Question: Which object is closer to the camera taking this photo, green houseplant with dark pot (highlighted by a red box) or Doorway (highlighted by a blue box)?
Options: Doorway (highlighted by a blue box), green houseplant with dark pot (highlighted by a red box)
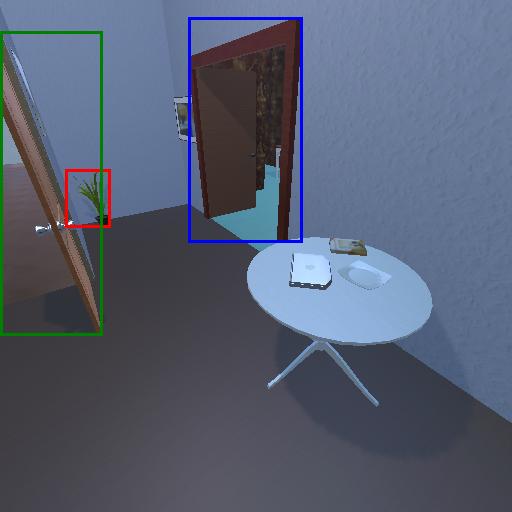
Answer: Doorway (highlighted by a blue box)